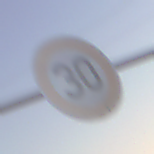
Verkehrszeichen: Geschwindigkeit30
Umgebung: Outdoor, Suburban
Tageszeit: SunriseSunset
Wetter: PartlyCloudy
Licht: Natural
Jahreszeit: NotSpecified
Kontrast: LowContrast